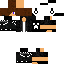
A male human skin with dark skin, wearing brown long hair dressed in a blue hoodie and black pants, featuring a closed mouth.